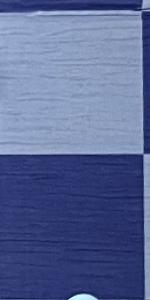
Label: Empty